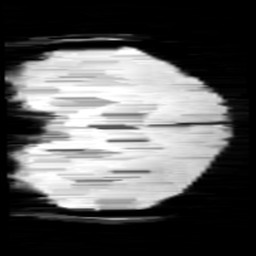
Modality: minIP
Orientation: coronal
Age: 11
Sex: male
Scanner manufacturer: siemens
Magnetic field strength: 3 T
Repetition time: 0.027 s
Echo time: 0.02 s